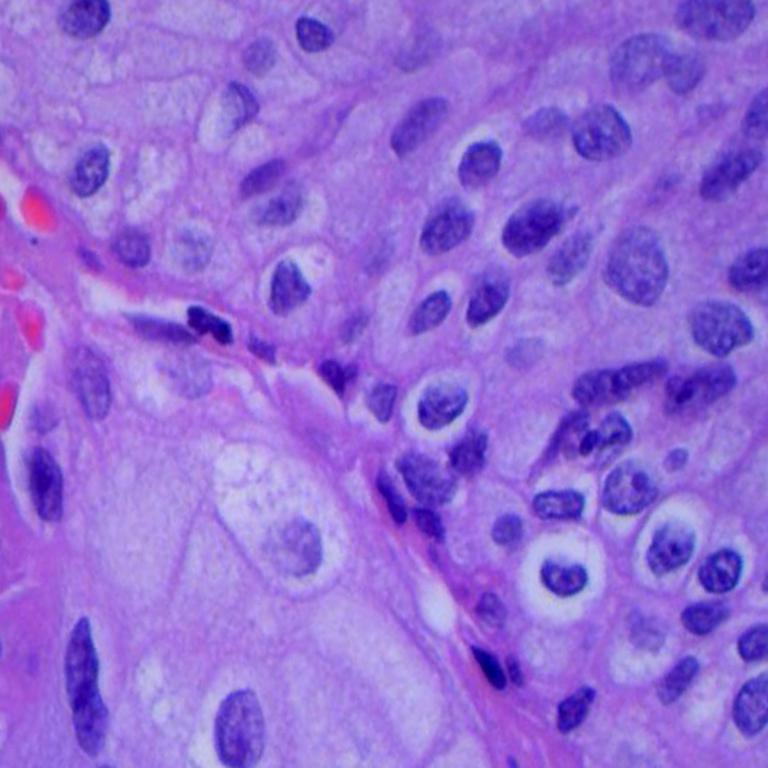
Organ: lung
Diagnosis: squamous carcinomas